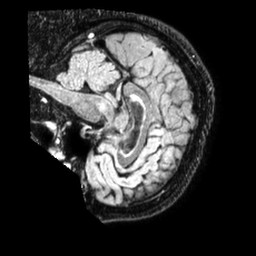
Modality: FLAIR
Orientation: sagittal
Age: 78
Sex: male
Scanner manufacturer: philips
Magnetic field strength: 1.5 T
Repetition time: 4.8 s
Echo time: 0.3489 s